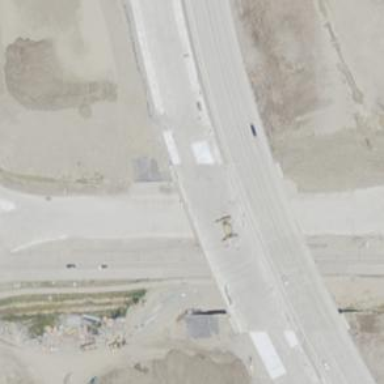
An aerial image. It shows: Motorway bridge.